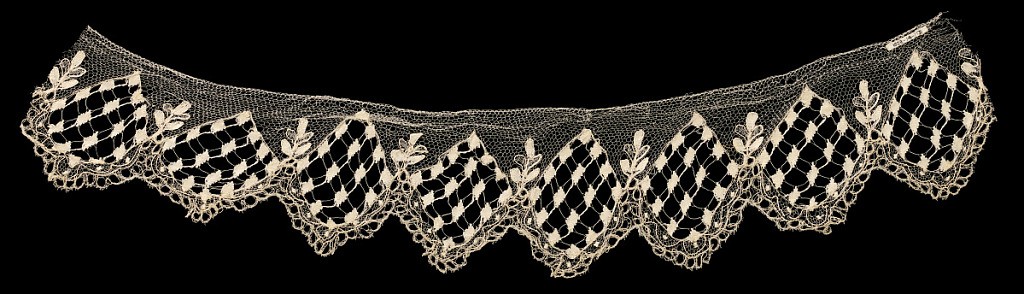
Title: Border
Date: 19th century
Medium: silk Technique: bobbin lace, white silk
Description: White lace border with a pointed, scallop edge showing a geometric design of small squares of heavy silk arranged in diamond-shaped areas.